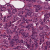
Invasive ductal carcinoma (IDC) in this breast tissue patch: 1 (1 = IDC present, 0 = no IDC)